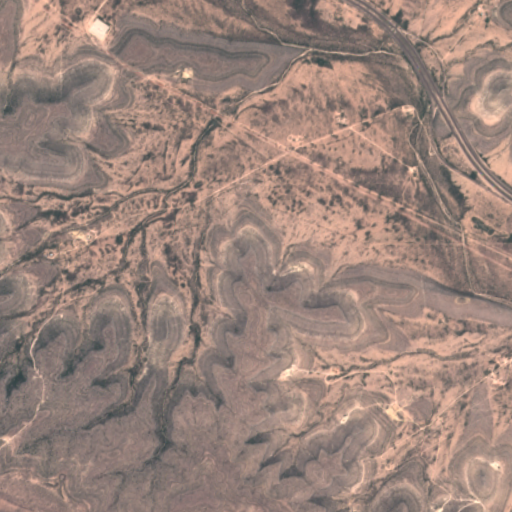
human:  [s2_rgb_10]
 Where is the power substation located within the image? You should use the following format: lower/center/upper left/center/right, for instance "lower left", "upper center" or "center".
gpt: The power substation is located in the upper left of the image.
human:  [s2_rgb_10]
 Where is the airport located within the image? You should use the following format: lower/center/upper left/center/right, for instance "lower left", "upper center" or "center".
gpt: There is no airport in the image.